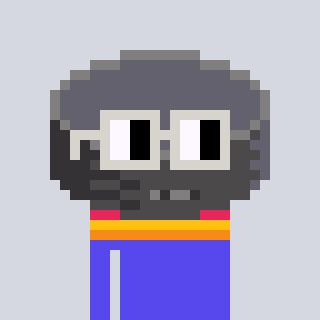
a pixel art character with square light gray glasses, a hockey puck-shaped head and a computerblue-colored body on a cool background